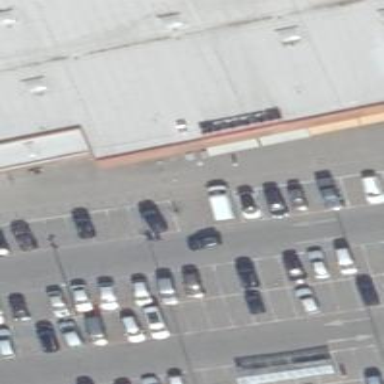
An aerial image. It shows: Asphalt parking aisle off service road.